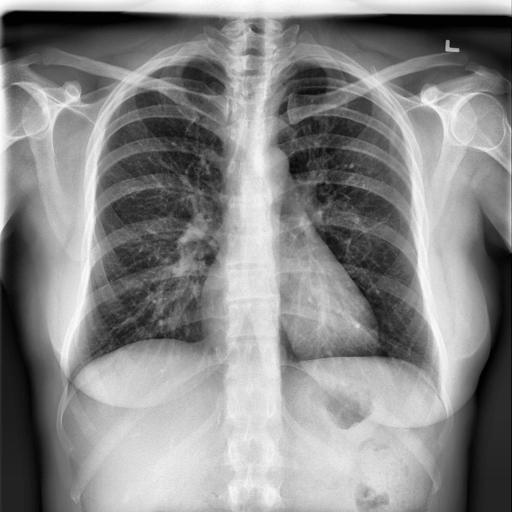
Finding: NORMAL